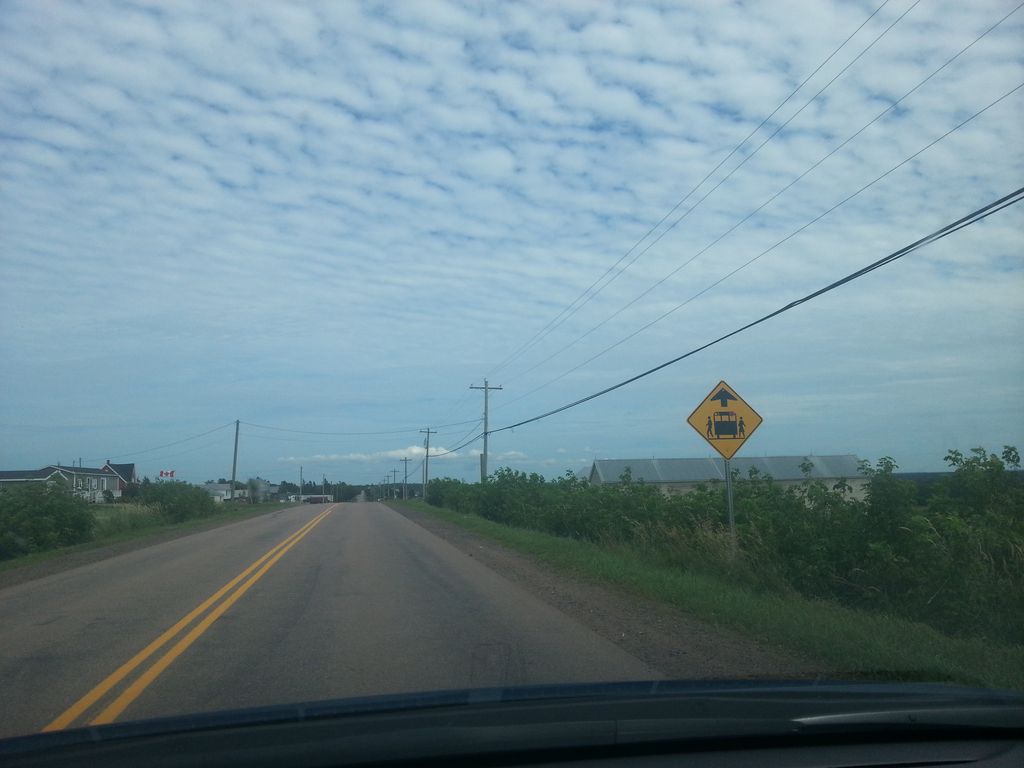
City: charlottetown